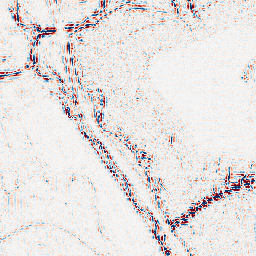
Category: wavelet
Decomposition family: wavelet_biorthogonal
Decomposition parameters: wavelet: bior2.4
level: 2
Upsampling method: bicubic
Upsampling parameters: scale: 4
Upsampling scale: 4